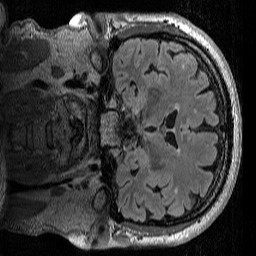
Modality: T2w
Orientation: coronal
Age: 72
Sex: male
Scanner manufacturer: siemens
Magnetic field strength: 3 T
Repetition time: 5 s
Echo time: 0.386 s